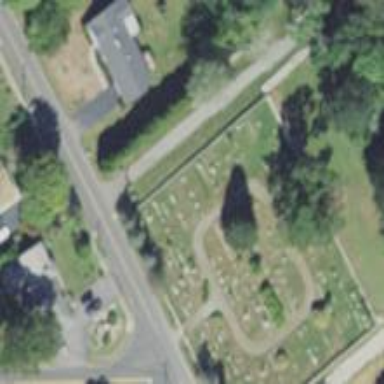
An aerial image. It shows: Cemetery area categorized as cemetery.